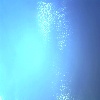
Label: water